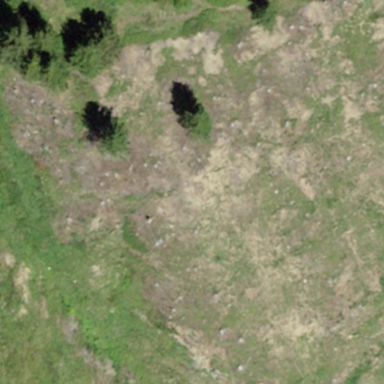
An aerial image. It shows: Forest area.